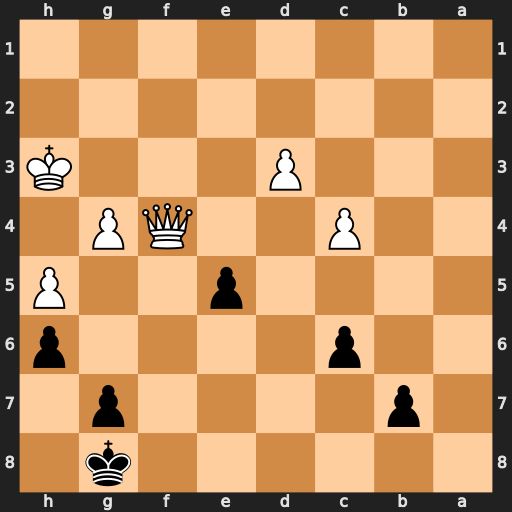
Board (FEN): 6k1/1p4p1/2p4p/4p2P/2P2QP1/3P3K/8/8
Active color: b
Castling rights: -
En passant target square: -
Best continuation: exf4 c5 Kf7